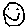
Label: smiley face